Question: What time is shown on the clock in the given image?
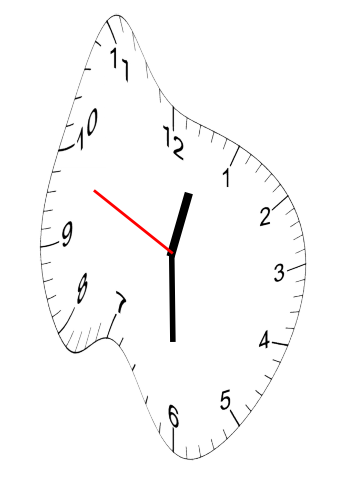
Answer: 12:29:49